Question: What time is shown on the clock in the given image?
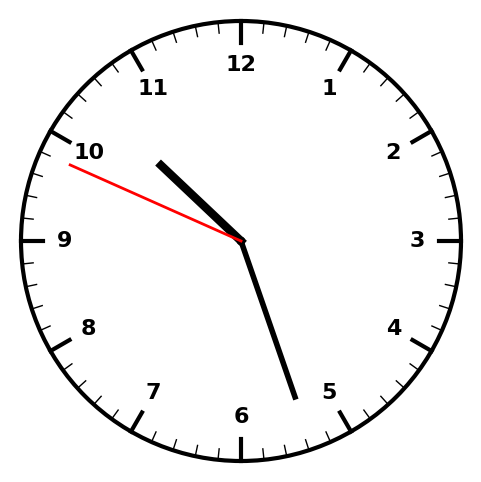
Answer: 10:26:49